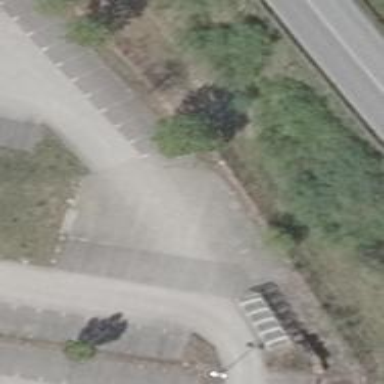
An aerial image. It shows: Parking aisle designated as service road.